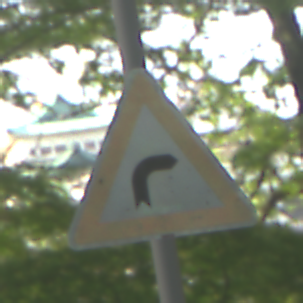
Verkehrszeichen: KurveRechts
Umgebung: Outdoor, RoadRail
Tageszeit: MorningAfternoon
Wetter: Clear
Licht: Natural
Jahreszeit: NotSpecified
Kontrast: LowContrast